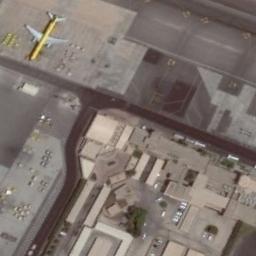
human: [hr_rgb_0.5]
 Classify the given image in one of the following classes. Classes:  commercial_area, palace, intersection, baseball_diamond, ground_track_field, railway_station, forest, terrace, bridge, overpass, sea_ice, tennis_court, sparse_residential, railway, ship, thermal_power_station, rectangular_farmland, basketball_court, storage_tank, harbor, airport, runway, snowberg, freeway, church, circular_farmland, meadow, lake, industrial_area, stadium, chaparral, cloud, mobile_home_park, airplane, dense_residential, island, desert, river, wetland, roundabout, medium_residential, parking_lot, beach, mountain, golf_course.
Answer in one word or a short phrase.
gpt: airplane